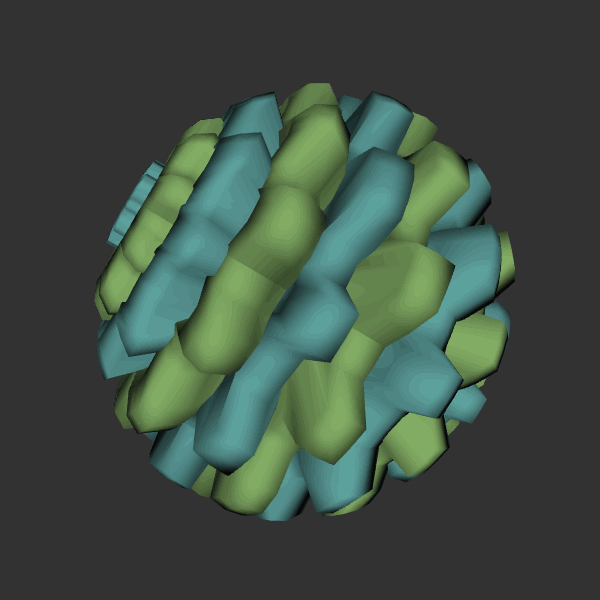
Background: dark